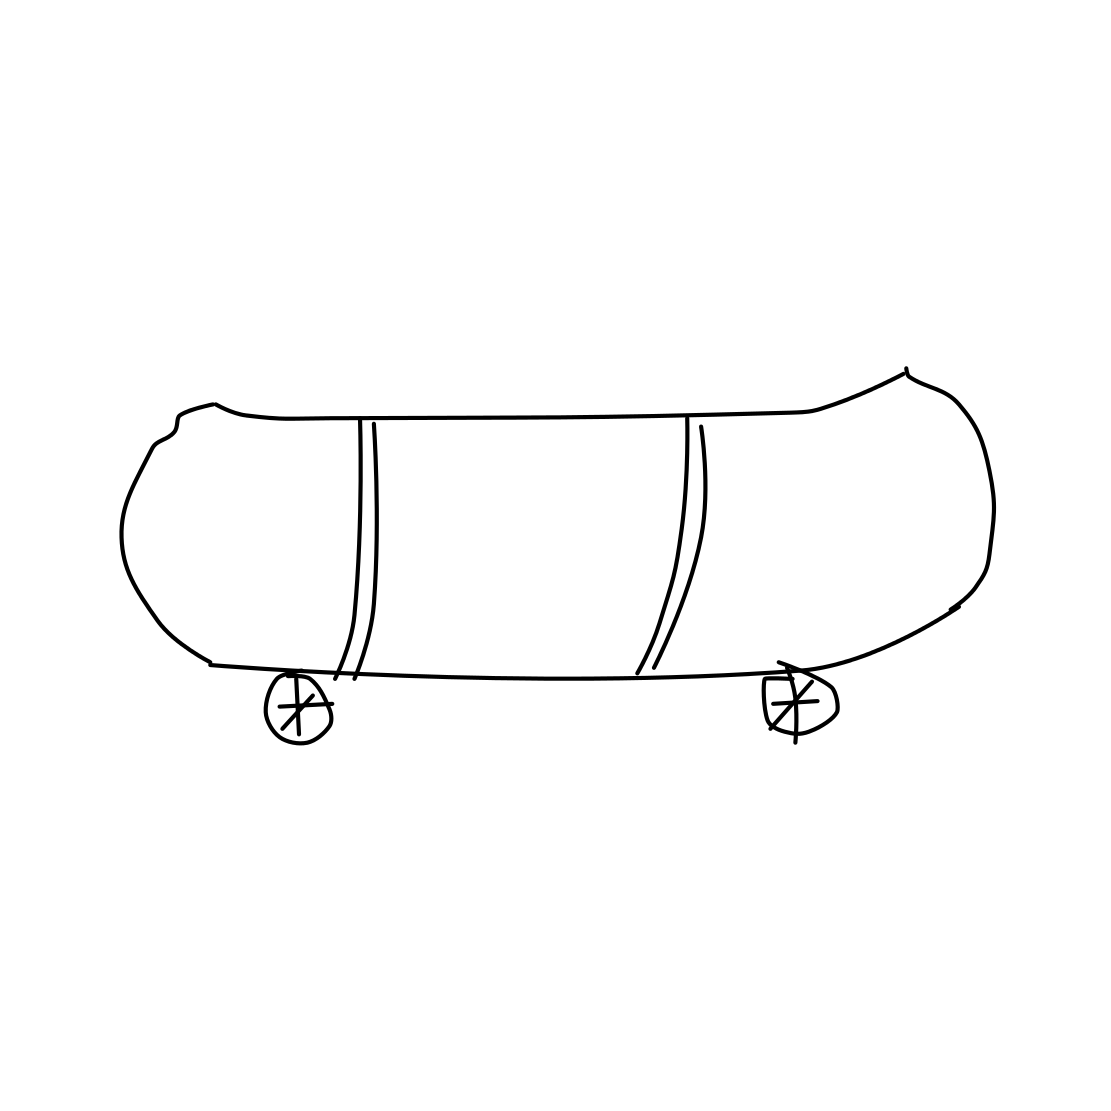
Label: skateboard